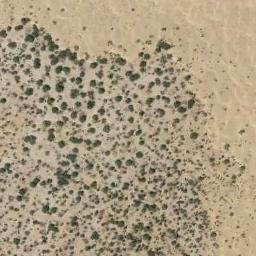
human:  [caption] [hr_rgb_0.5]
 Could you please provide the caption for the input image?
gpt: There are about a hundred trees in this desert .

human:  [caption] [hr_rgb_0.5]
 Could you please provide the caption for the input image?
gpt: A lot of dense green chaparrals grow in the desert .

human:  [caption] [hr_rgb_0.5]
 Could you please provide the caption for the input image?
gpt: The chaparral is consist of many green bushes on the desert .

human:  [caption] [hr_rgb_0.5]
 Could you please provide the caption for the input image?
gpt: Chaparral is densely distributed on the sand .

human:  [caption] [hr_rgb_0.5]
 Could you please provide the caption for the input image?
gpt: The upper right of the chaparral is sparse .